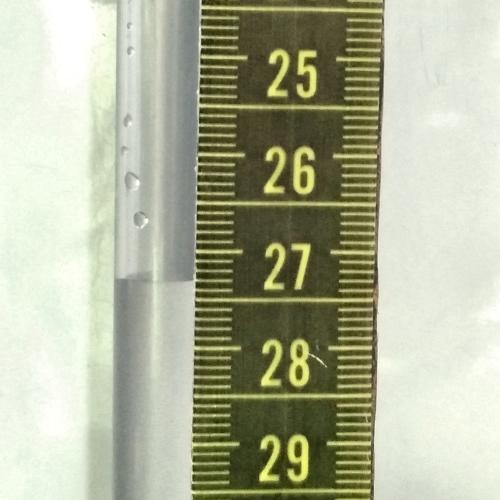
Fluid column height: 27.3 cm